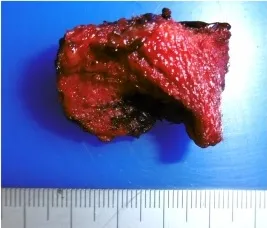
Operative findings. . (c) The extracted plug.
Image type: medical_photograph (other_medical_photograph)